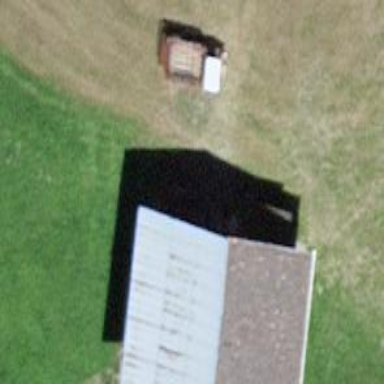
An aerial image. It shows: Rural barn.